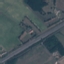
Label: Highway